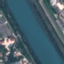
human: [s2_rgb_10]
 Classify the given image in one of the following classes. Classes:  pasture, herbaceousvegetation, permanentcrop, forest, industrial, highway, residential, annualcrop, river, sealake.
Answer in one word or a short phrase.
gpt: River